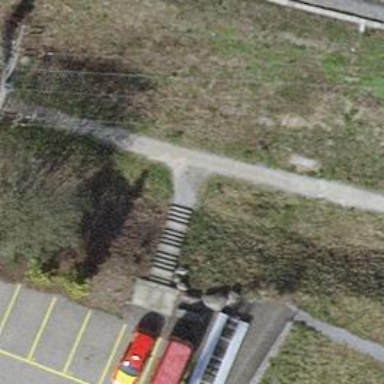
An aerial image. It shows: Set of concrete steps.